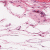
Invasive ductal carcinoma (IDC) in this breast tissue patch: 0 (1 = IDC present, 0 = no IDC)